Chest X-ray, AP view. Patient: 61 years old, sex M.
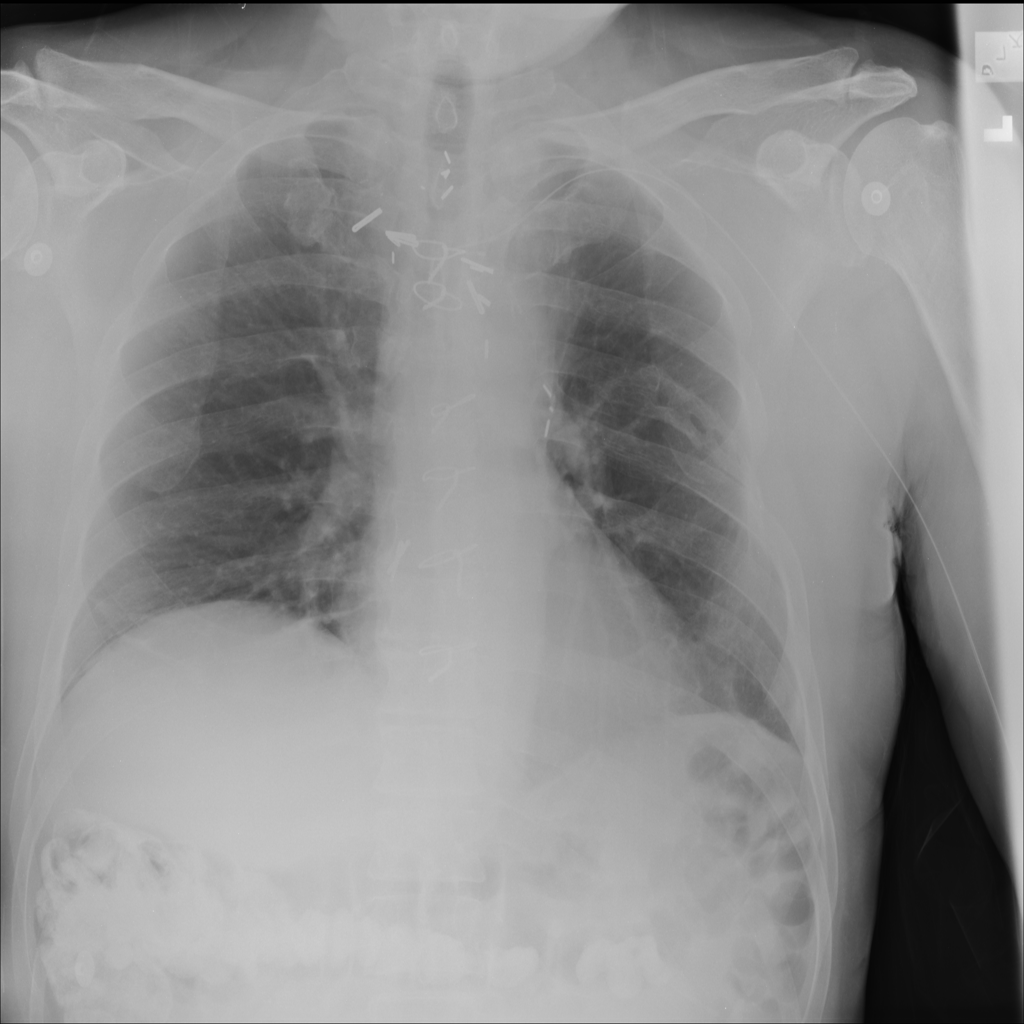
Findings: No Finding